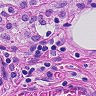
Metastatic tissue present: no